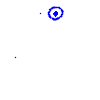
Particle: kaon